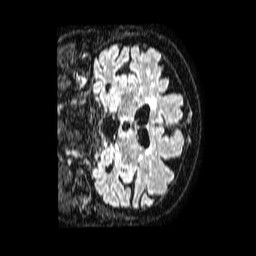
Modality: FLAIR
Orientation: coronal
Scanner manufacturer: philips
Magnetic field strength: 1.5 T
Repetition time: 4.8 s
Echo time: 0.3 s